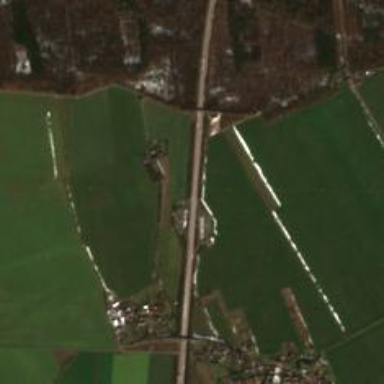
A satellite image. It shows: Motorway junction.